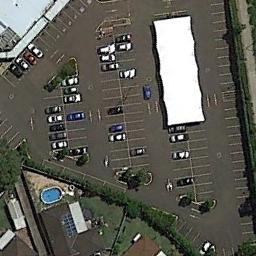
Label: parking_lot